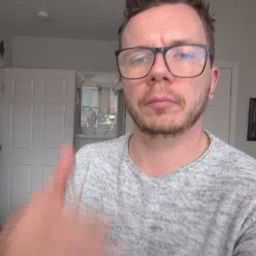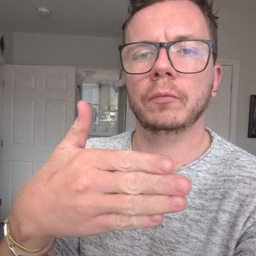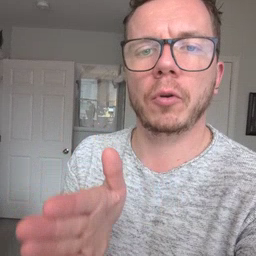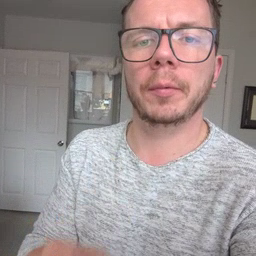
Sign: room